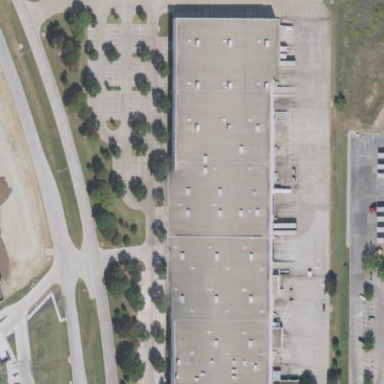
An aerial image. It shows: Warehouse building.